Question: I have a component that I want to display some forms, each one from different components. (Each tab is a form from a component).
It's basically a component just with the tabs and the space for the forms.
And 6 form components displayed in their respective tab.

I tried just adding the component selector on the component, but it didn't recognize the form builder.
This is the form component:
'''
export class EnderecoFormComponent extends BaseFormComponent implements OnInit {
@ViewChild('nro') nro: ElementRef;
uf: SelectItem[];
constructor(private formBuilder: FormBuilder,
private http: HttpClient,
private dropdownService: DropdownService,
private cepService: ConsultaCepService,
private renderer: Renderer) {
super();
}
ngOnInit() {
this.uf = [
{ label: 'SP', value: 'SP' }
];
this.formulario = this.formBuilder.group({
id: [''],
municipio: ['', Validators.required],
cep: ['', Validators.required],
uf: ['', Validators.required],
cidade: ['', Validators.required],
bairro: ['', Validators.required],
logradouro: ['', Validators.required],
numero: ['', Validators.required],
complemento: ['']
});
}
'''
This is the template of the component where I'm trying to show the form from the other component:
'''
<section id="endereco" class="tab-panel">
<app-endereco-form>
</app-endereco-form>
</section>
'''
There's the problem: I want to create a submit button to submit all forms from different components.
From the component I'm displaying the forms, I don't have access to the formBuilders of the forms because they're from another component.
Is there a way to access the formBuilder from other component?
Thank you. :)
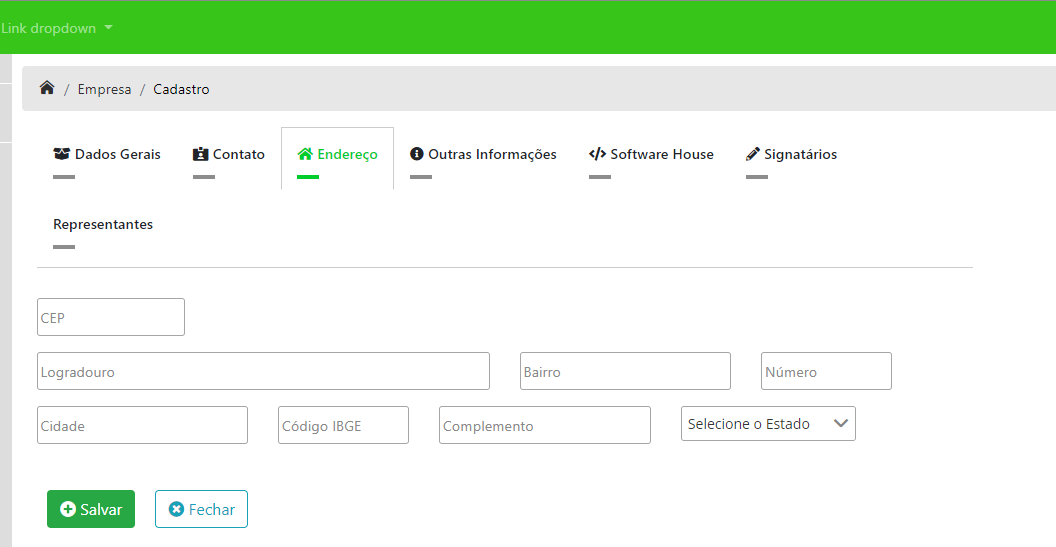
Answer: You can pass your form as @Input() property.
'''
<child-component [form]="formulario">
'''
Inside child.component.ts get the "form" property
'''
@Input() form: FormGroup
'''
very similar problem here
<URL>